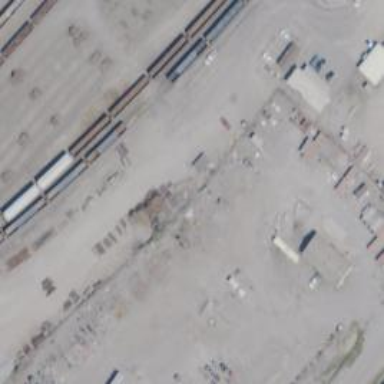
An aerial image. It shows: Railway yard used for manifest purposes.